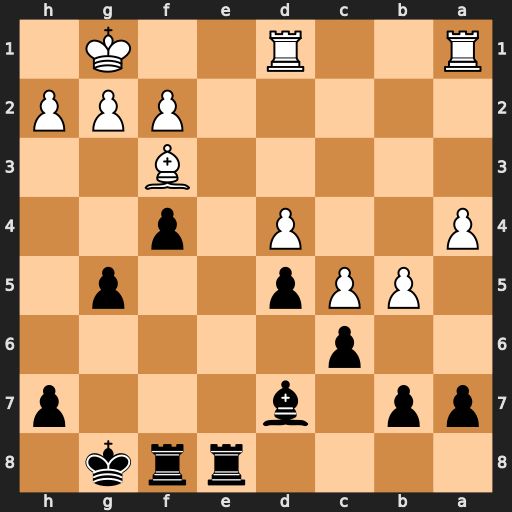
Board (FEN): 4rrk1/pp1b3p/2p5/1PPp2p1/P2P1p2/5B2/5PPP/R2R2K1
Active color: b
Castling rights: -
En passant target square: -
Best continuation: g4 Bxd5+ cxd5